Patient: sex M, age 62
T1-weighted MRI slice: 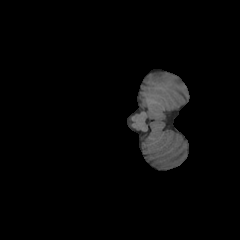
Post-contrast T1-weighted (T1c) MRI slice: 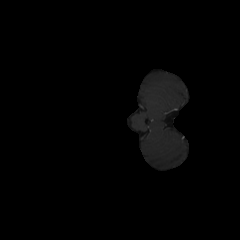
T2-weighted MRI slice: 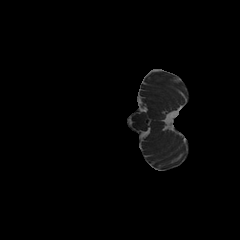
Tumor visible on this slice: no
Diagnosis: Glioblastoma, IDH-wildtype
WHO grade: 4